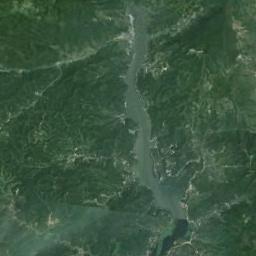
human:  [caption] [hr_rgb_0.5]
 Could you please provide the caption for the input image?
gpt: The green river goes through the mountainous area covered with vegetation .

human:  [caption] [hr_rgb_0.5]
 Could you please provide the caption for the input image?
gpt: A long, Winding, Light green river with tributaries on both sides, Continuous green mountains on both sides, And large buildings .

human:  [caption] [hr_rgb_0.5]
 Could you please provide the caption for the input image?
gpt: There are many trees on either side of the river .

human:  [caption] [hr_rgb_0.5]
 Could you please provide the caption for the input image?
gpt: The river goes through mountains with green plants .

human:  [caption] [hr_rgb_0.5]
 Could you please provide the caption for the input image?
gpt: There are green forests and meadows around the river .